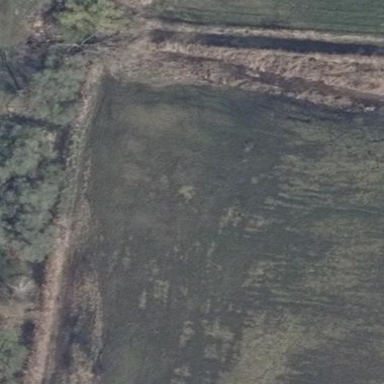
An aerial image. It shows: Beautiful wet meadow natural wetland.